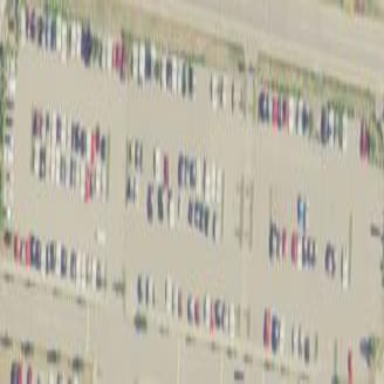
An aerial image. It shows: Parking area.